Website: ulta-beauty
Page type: delivery-shipping
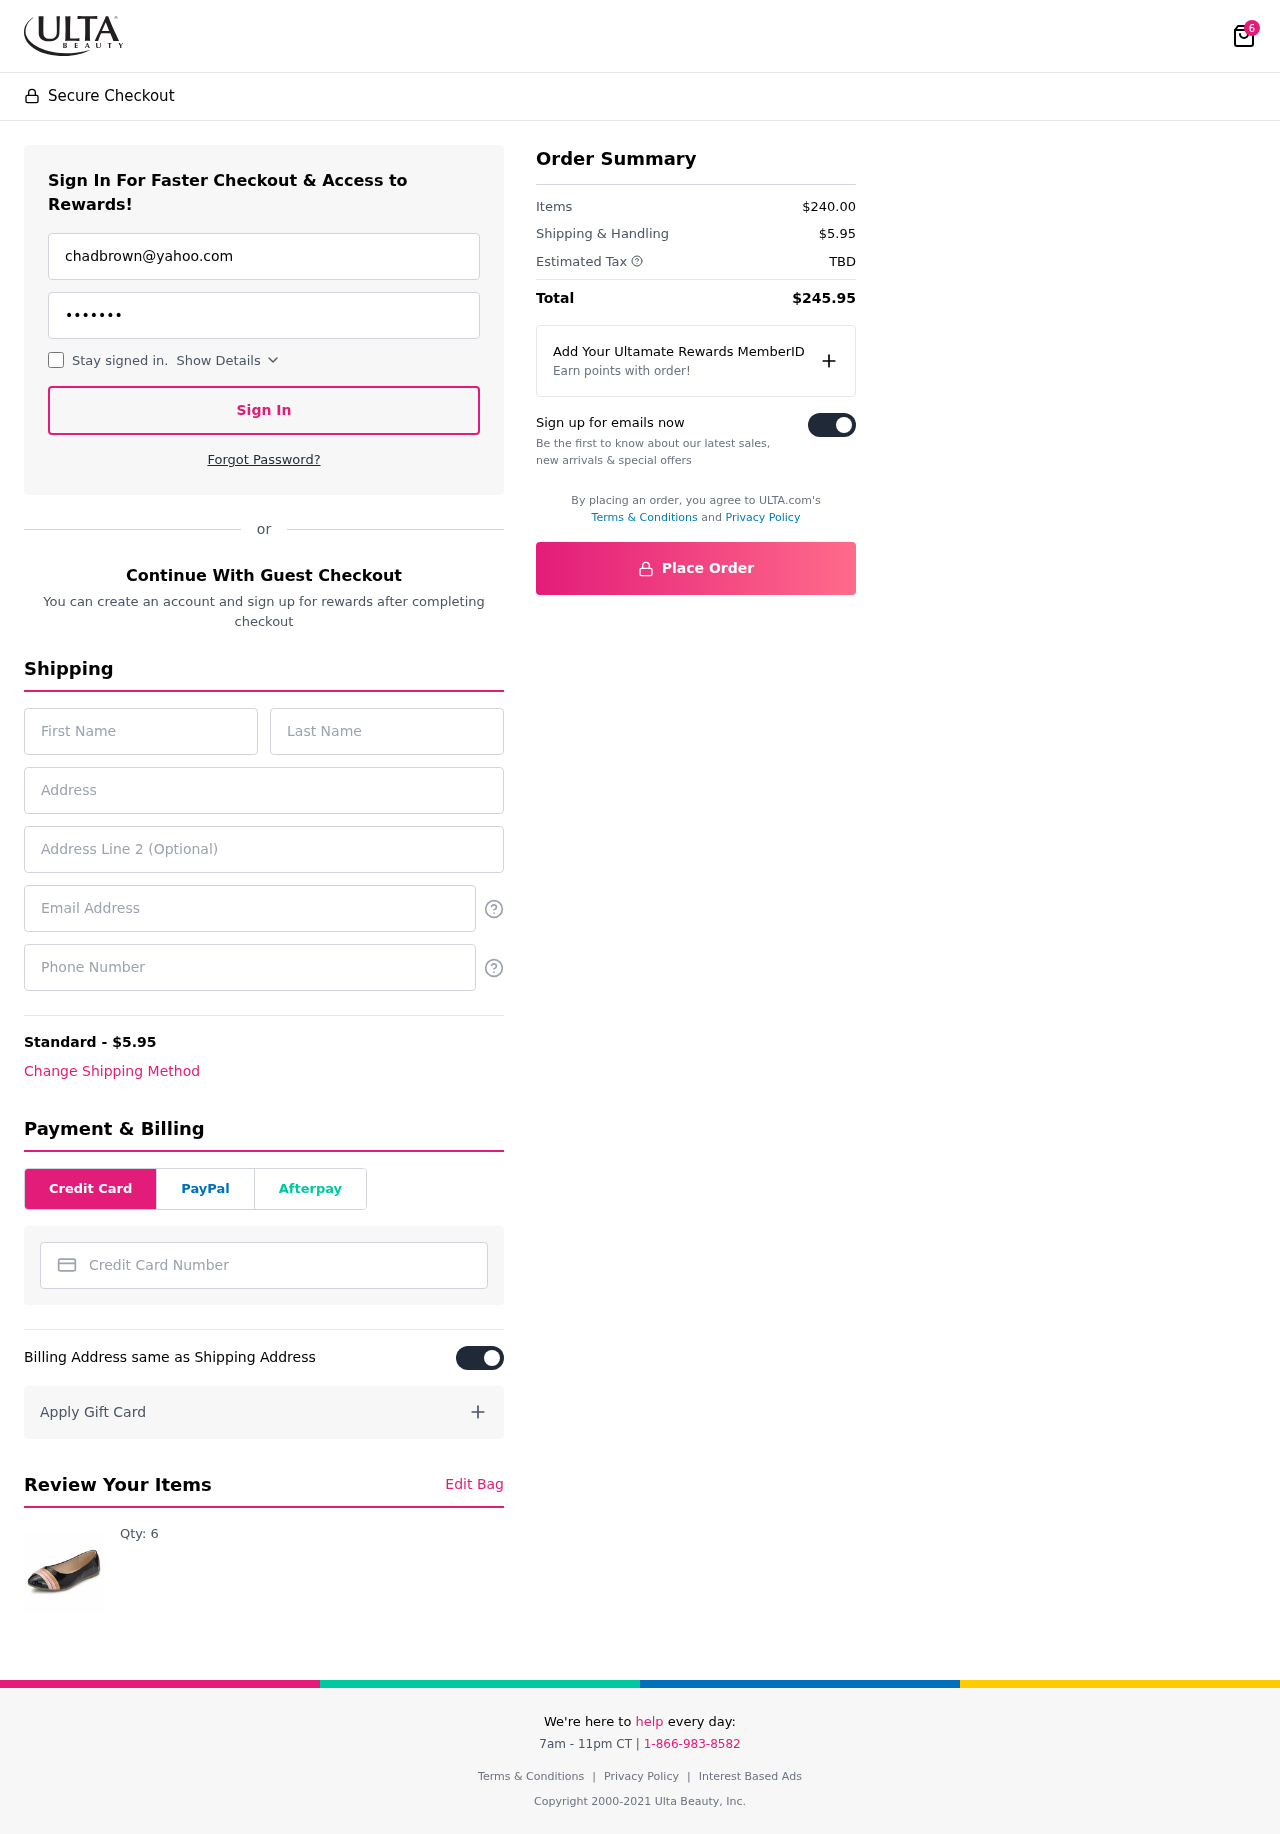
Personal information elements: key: PII_CARD_NUMBER
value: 4625 6225 8494 3342
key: PII_EMAIL
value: chadbrown@yahoo.com
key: PII_EMAIL2
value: chadbrown@yahoo.com
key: PII_FIRSTNAME
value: Chad
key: PII_LASTNAME
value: Brown
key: PII_PHONE
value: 4916105780
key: PII_STREET
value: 94057 Montoya Ferry
Product elements: key: PRODUCT1_QUANTITY
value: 6
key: PRODUCT1
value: Qty: 6
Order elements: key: ORDER_NUM_ITEMS
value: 6
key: ORDER_SHIPPING_COST
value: $5.95
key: ORDER_SUBTOTAL
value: $240.00
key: ORDER_TAX
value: TBD
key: ORDER_TOTAL
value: $245.95